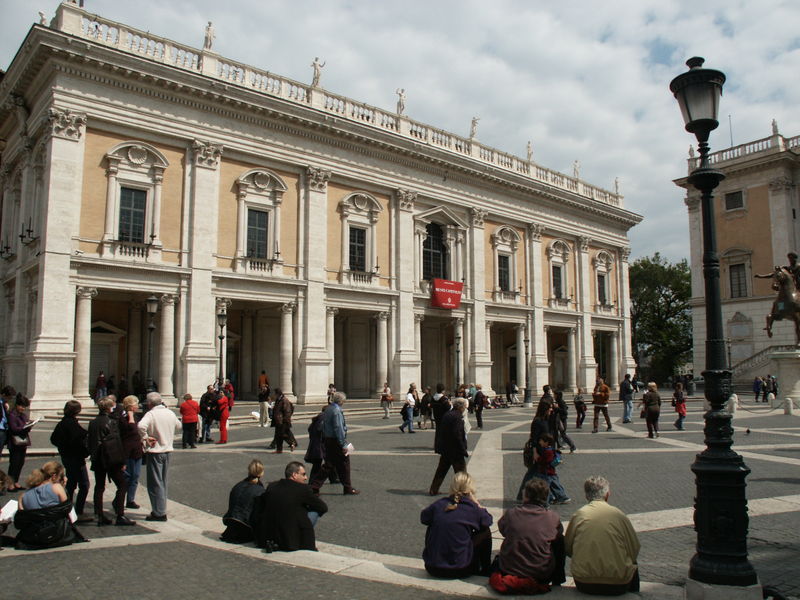
Titel: Palazzo Nuovo auf dem Kapitol in Rom
Standort: Rom, Kapitol (EU - I - Latium)
Schlagwörter: menschen, säule, säulen, gebäude, haus, architektur, passanten, platz, foto, münchen, balustrade, photo, straßenlaterne, reiterstandbild, säulengang